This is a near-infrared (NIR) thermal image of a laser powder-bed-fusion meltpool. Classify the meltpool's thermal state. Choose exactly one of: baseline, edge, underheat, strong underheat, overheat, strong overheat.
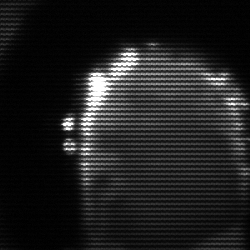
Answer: baseline